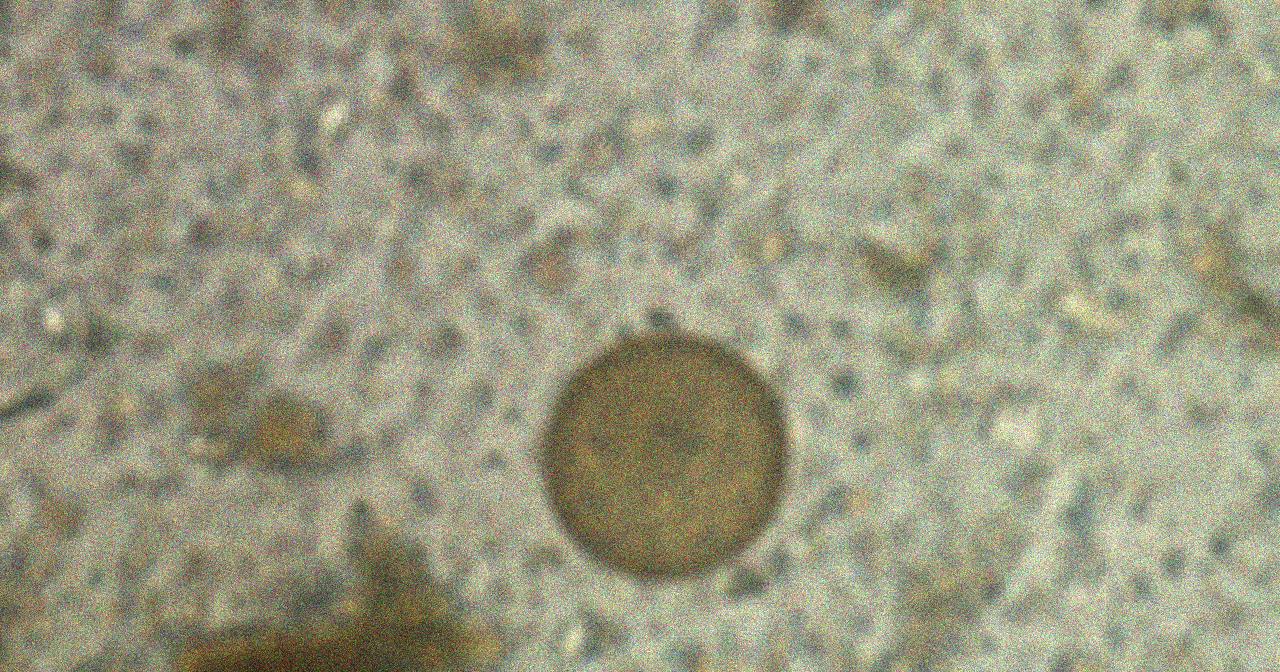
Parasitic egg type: Hymenolepis diminuta